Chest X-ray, PA view. Patient: 73 years old, sex M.
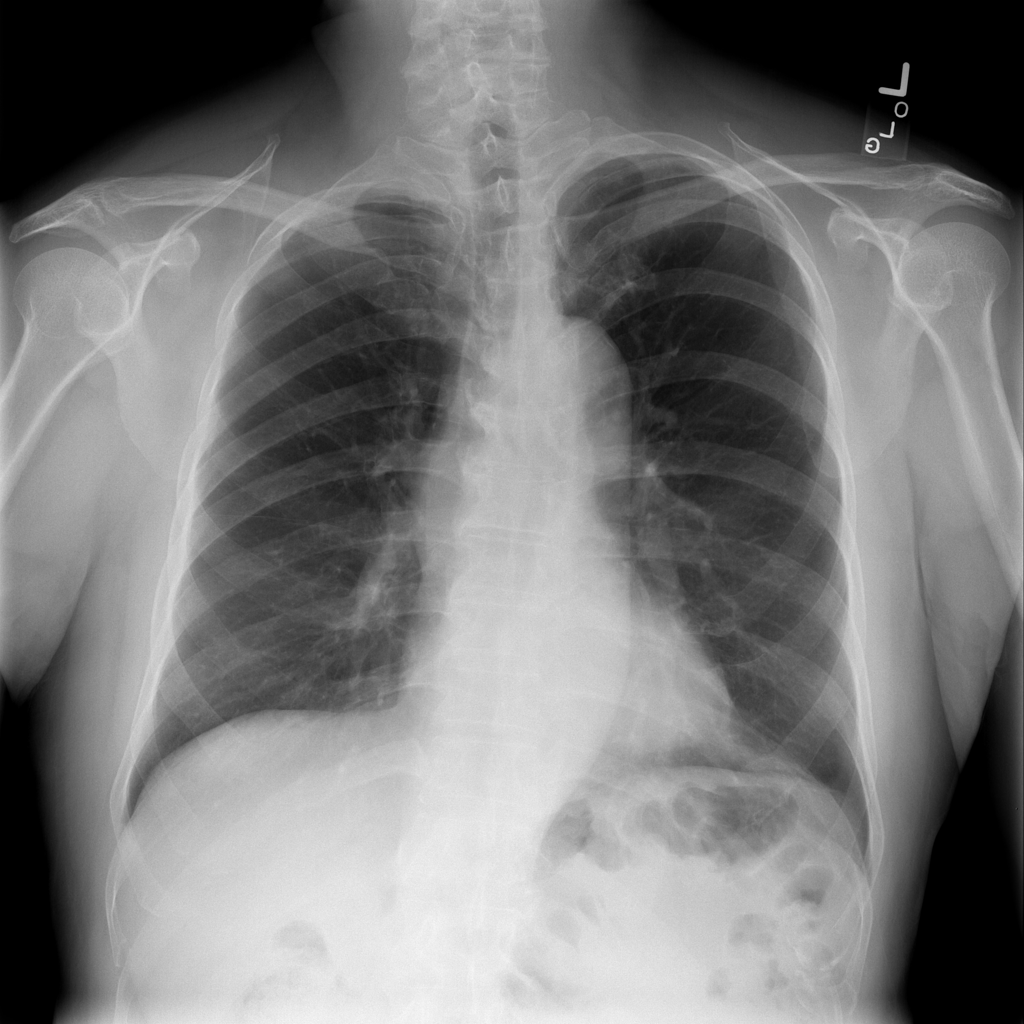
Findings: No Finding